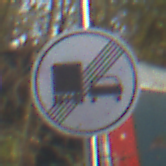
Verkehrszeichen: EndeUeberholverbotKraftfahrzeuge
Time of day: MorningAfternoon
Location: Outdoor (Urban)
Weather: PartlyCloudy
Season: NotSpecified
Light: Natural